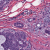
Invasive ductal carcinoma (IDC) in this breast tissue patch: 1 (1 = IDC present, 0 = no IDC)